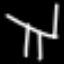
Label: chair